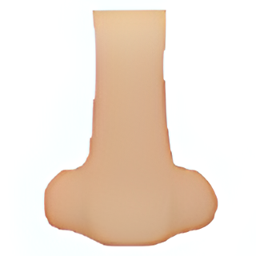
Name: nose
Emoji: 👃🏼
Group: People & Body
Sub-group: body-parts